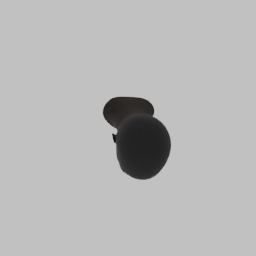
Label: people